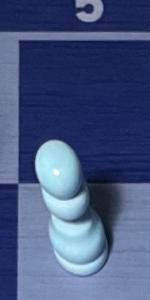
Label: Pawn_White